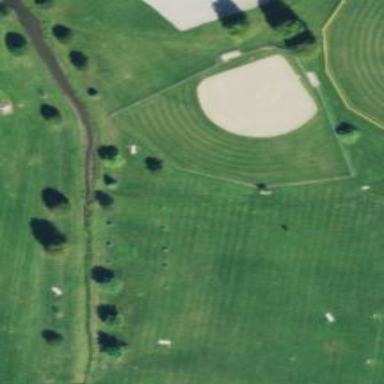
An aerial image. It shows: Baseball pitch for leisure land activities.